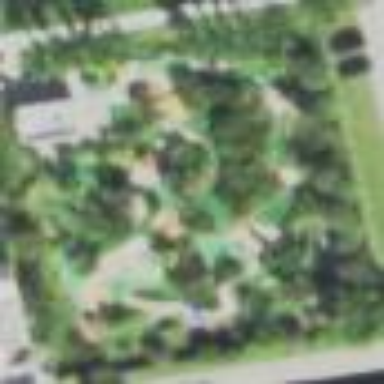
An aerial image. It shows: Miniature golf course.